Field crop: maize
Growth stage: 1
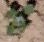
Species: chenopodium